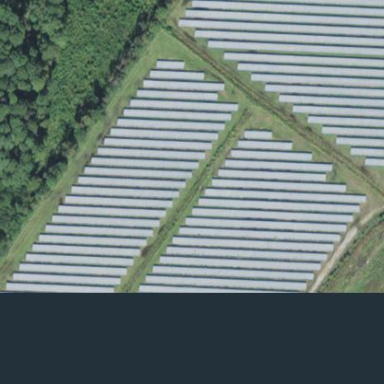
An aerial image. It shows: Solar power plant with photovoltaic technology surrounded by fence.